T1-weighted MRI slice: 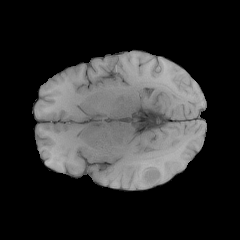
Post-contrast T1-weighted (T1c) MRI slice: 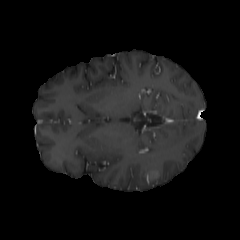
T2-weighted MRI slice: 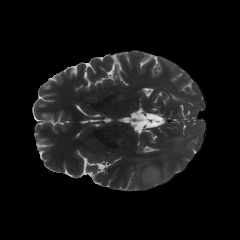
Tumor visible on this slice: yes